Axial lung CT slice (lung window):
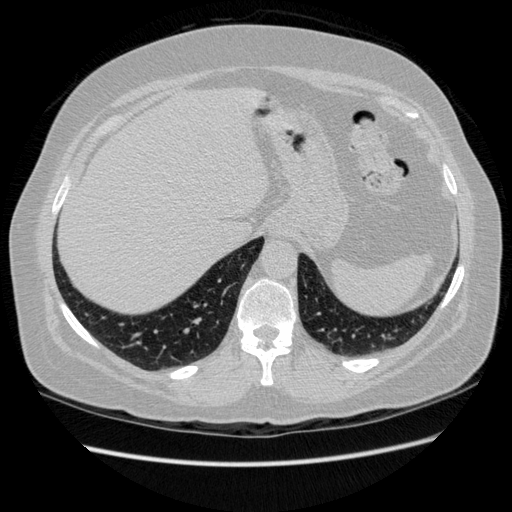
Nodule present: no